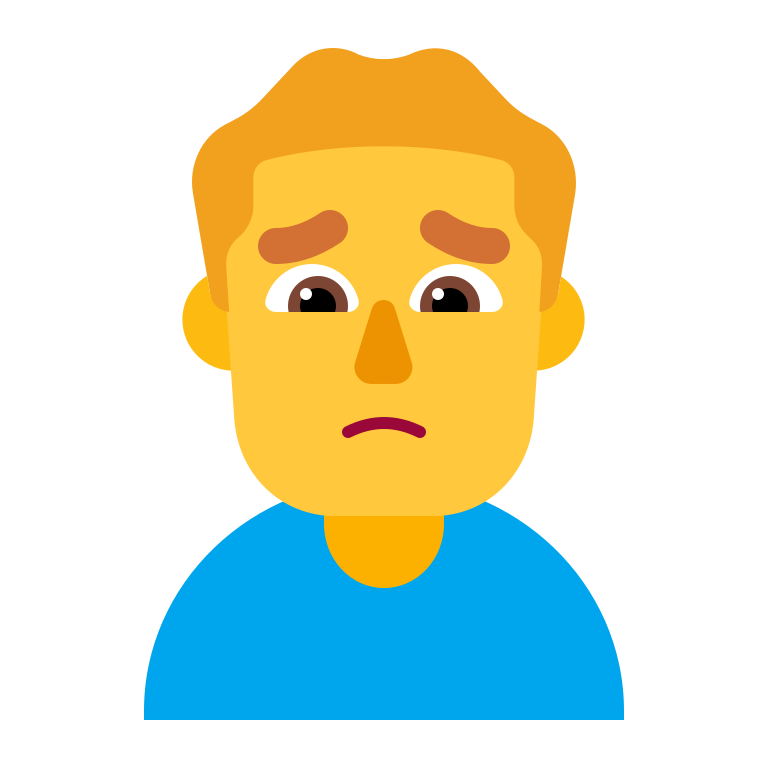
man frowning flat default